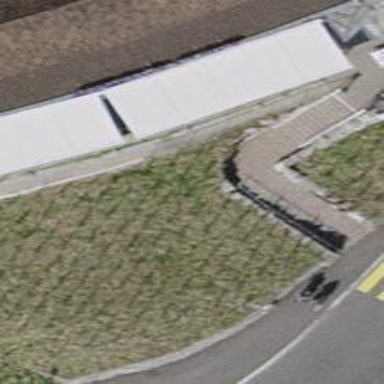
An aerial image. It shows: Steps made of asphalt.